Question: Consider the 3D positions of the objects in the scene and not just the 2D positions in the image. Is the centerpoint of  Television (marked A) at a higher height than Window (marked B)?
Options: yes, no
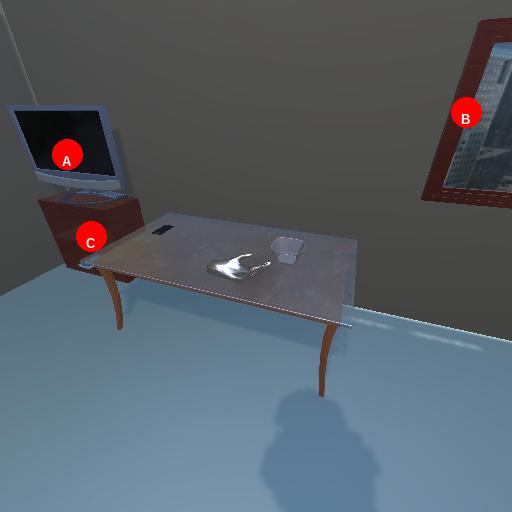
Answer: yes